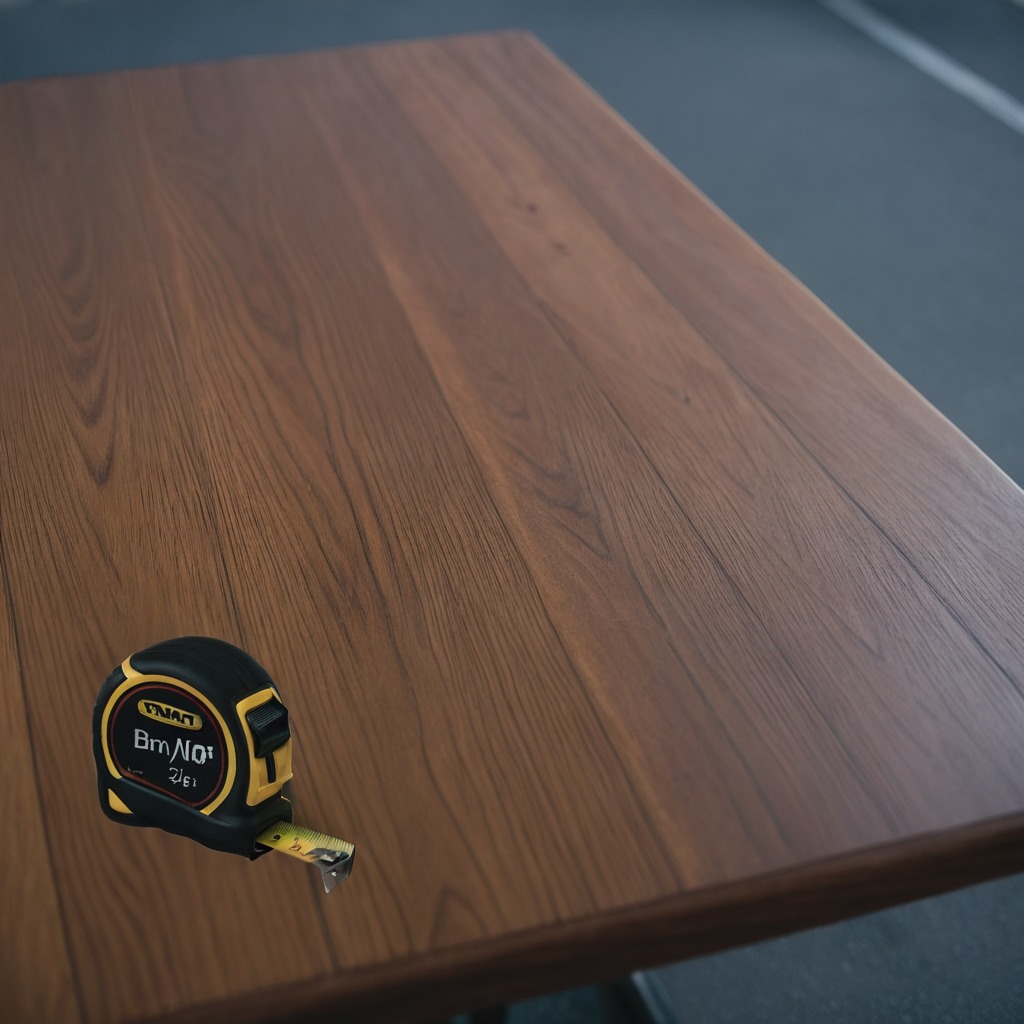
A measuring tape lies on the table in the garage.